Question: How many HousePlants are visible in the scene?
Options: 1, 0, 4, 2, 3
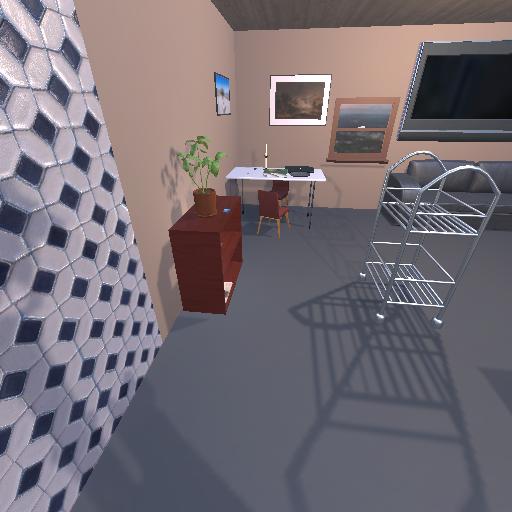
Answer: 1